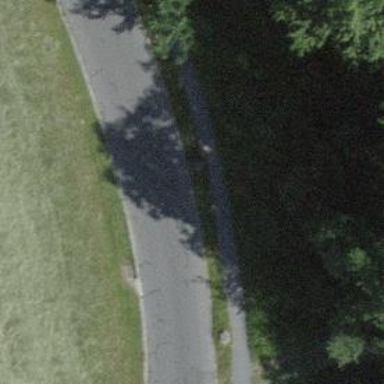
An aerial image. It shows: Unclassified road with asphalt surface.